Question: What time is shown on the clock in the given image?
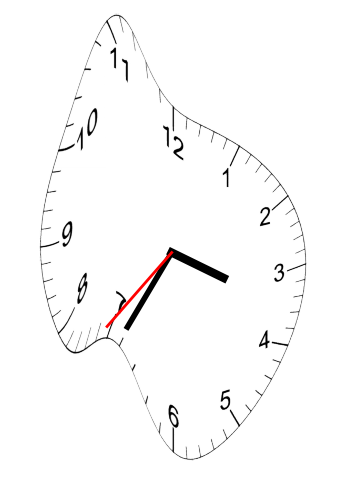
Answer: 03:34:36